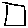
Label: square